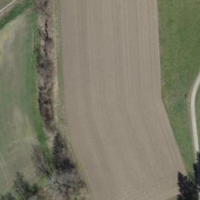
EUNIS habitat code: 24
Species observed at this site:
Ruspolia nitidula